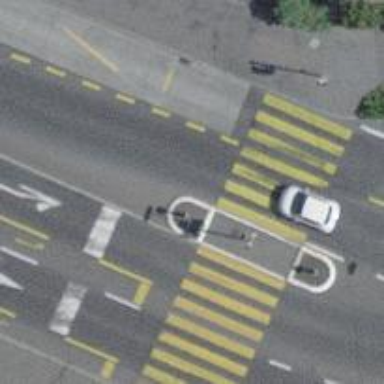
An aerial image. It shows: Uncontrolled zebra crossing with central island.